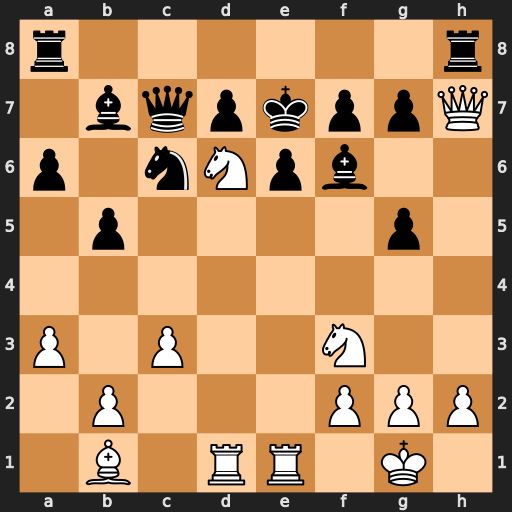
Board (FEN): r6r/1bqpkppQ/p1nNpb2/1p4p1/8/P1P2N2/1P3PPP/1B1RR1K1
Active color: w
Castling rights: -
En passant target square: -
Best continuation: Nf5+ Kf8 Qxh8#